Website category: book
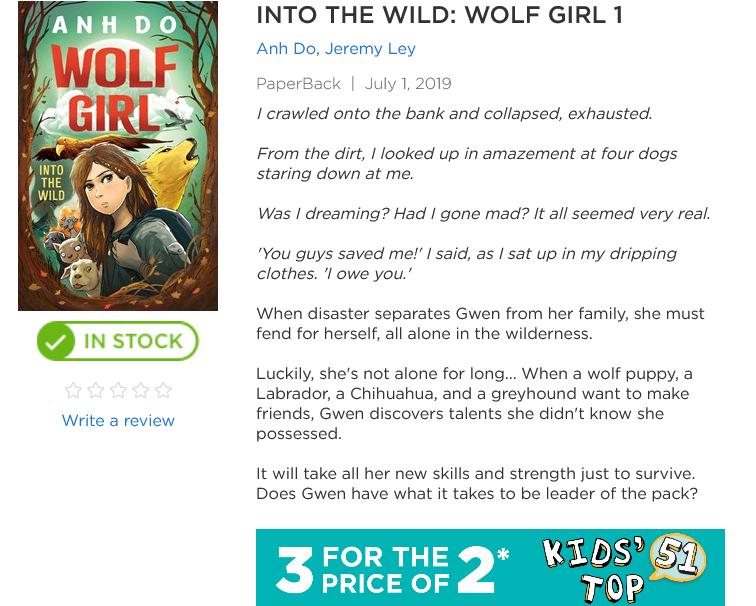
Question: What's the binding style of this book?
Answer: PaperBack

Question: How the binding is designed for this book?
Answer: PaperBack

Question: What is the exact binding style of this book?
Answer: PaperBack

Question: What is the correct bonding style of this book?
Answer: PaperBack

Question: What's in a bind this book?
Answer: PaperBack

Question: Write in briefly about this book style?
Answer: PaperBack

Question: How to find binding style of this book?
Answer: PaperBack

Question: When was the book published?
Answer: July 1, 2019

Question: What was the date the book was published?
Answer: July 1, 2019

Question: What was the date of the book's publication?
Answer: July 1, 2019

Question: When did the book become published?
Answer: July 1, 2019

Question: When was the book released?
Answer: July 1, 2019

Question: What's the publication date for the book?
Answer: July 1, 2019